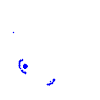
Particle: electron